Interaction volume radius: 5 \u00c5
Interaction volume height: 30 \u00c5
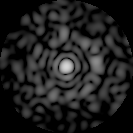
Disorder parameter: 0.8559